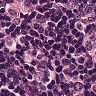
Metastatic tissue present: yes